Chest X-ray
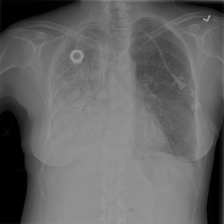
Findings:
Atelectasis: negative
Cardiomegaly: negative
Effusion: positive
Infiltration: positive
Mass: negative
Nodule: negative
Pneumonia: negative
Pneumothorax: negative
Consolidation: negative
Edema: negative
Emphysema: negative
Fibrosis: negative
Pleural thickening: positive
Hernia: negative